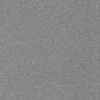
Label: dusty